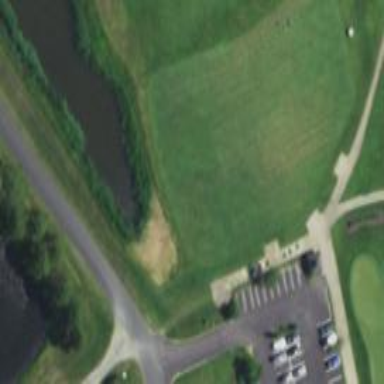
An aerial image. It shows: Grass area designated as golf tee.